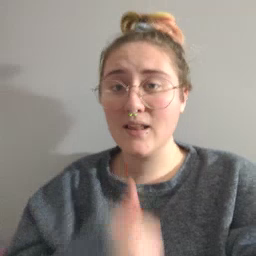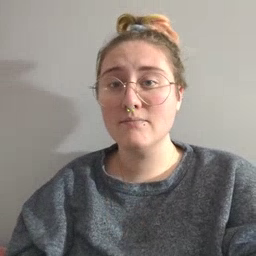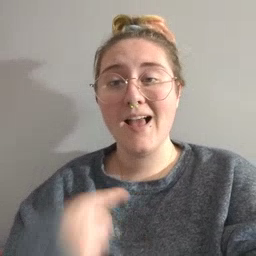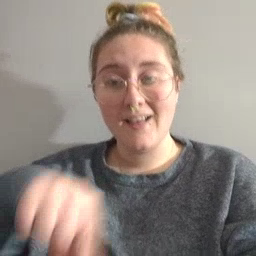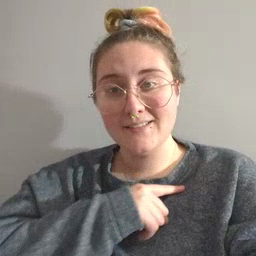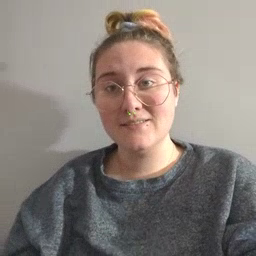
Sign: weus